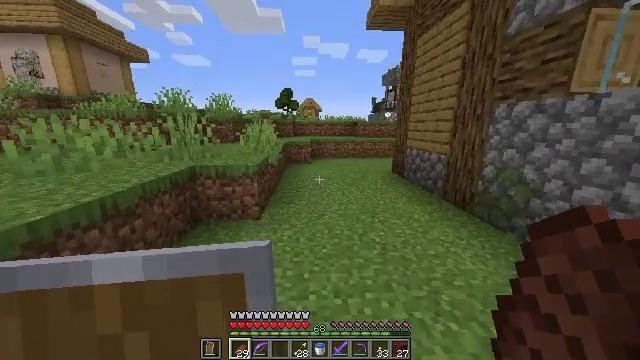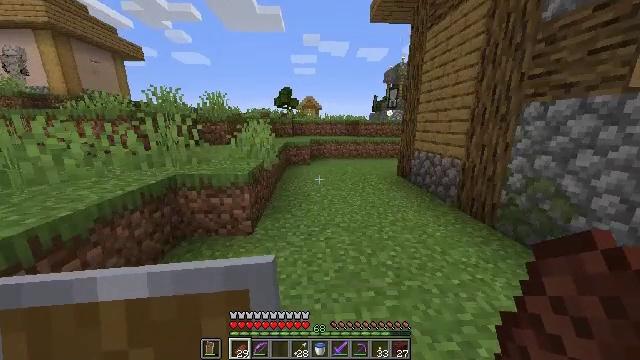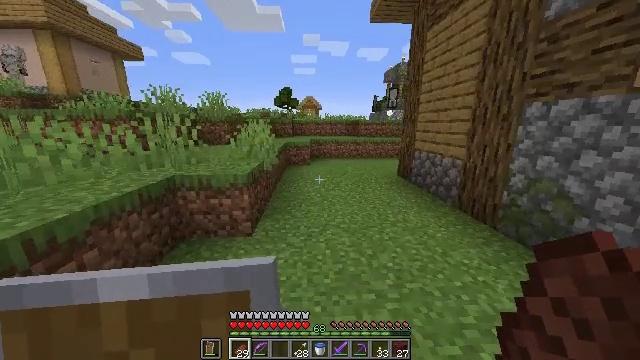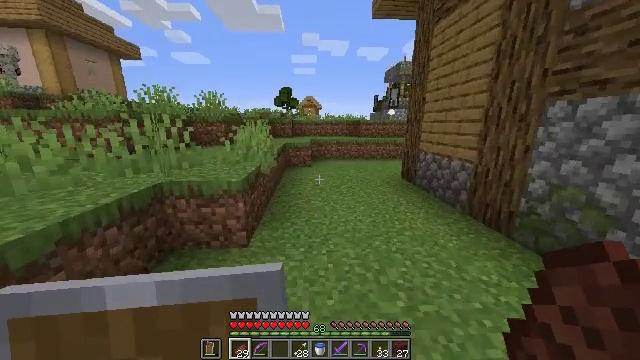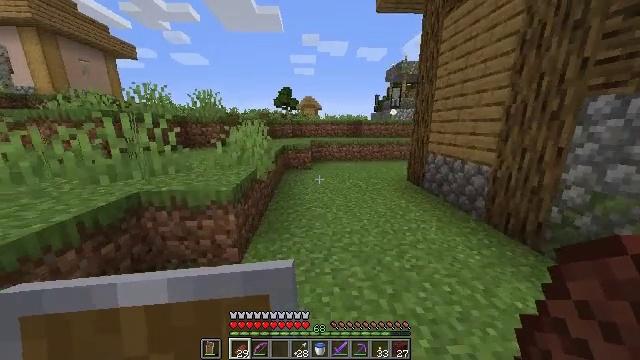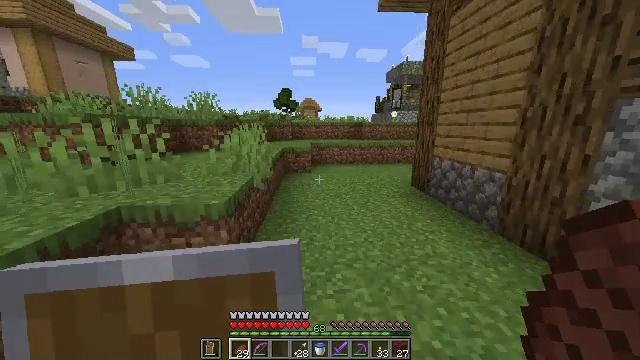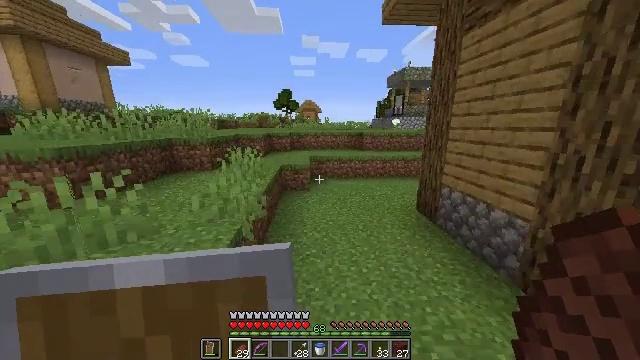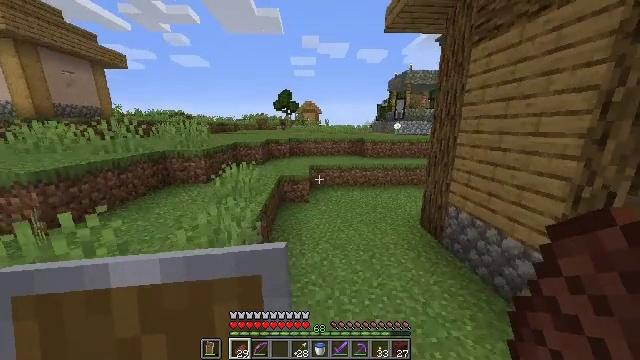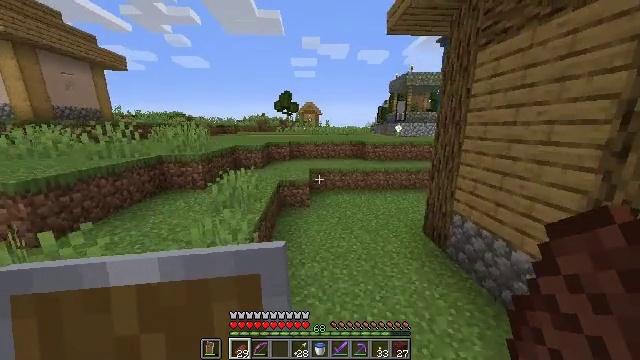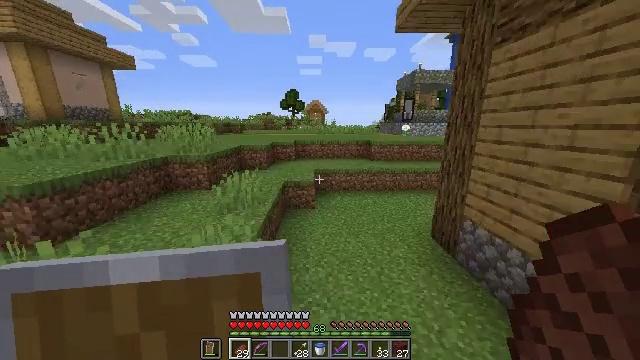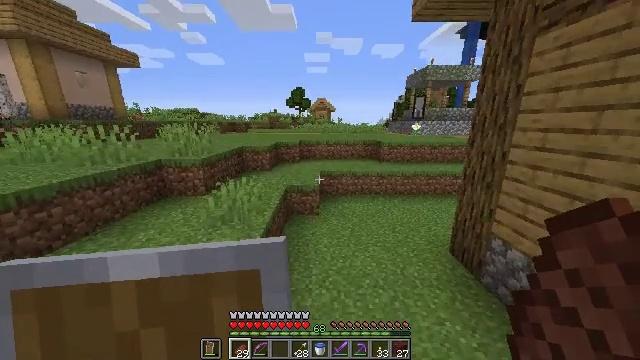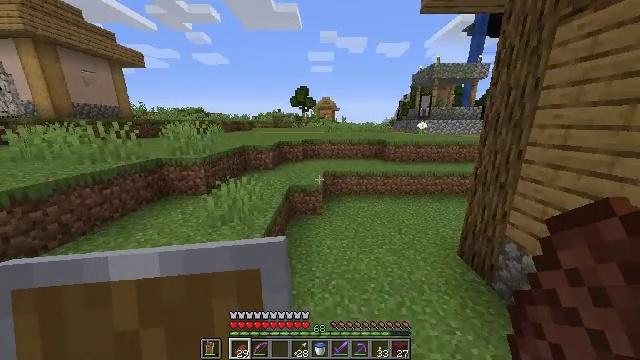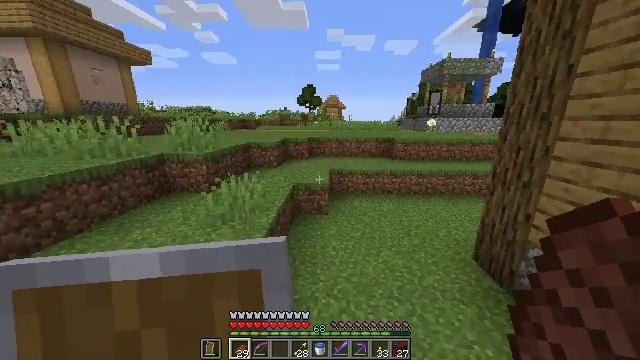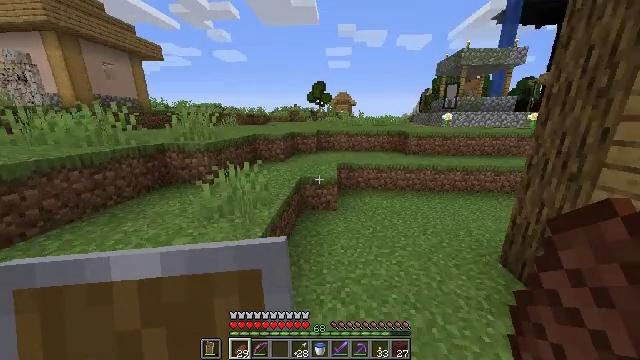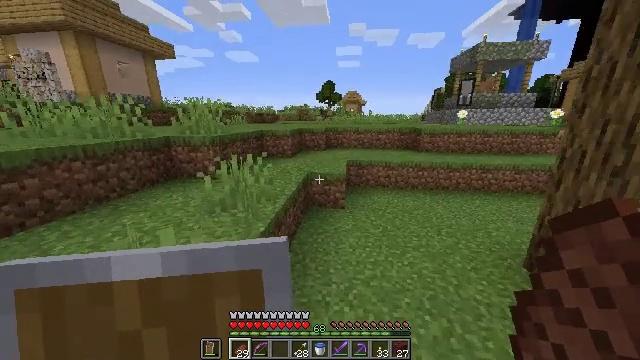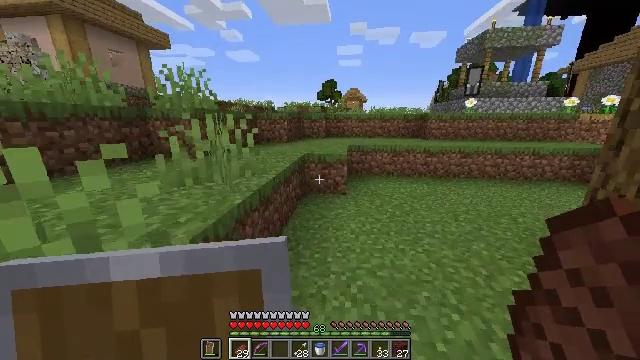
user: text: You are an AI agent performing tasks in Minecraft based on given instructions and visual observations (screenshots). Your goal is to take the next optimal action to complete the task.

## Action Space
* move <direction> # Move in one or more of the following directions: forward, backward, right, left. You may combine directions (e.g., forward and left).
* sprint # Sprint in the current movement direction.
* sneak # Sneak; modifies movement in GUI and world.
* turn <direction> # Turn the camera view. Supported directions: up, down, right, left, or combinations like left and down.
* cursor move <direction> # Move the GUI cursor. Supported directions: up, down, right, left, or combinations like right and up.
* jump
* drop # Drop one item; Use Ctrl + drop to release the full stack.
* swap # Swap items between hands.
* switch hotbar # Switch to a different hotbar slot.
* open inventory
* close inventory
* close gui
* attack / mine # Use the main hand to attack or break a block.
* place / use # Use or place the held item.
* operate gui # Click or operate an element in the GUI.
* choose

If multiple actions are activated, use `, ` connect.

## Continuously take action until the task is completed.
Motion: motion action
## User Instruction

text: Gather a pumpkin block.
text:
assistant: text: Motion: move forward
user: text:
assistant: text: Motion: move forward
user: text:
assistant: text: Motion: move forward
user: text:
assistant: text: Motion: move forward
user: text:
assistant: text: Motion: move forward, jump
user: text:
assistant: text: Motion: move forward, jump
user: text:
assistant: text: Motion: move forward, jump
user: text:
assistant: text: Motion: move forward, jump
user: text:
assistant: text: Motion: move forward, turn left, jump
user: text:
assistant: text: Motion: move forward, turn left
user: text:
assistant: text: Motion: move forward, turn left
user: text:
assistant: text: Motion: move forward, turn left
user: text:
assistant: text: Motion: move forward, turn left
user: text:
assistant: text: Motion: move forward, turn left
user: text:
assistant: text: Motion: move forward
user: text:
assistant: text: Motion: move forward
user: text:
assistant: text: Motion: move forward
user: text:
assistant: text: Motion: move forward
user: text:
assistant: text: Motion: move forward
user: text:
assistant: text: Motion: move forward
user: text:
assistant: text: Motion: move forward
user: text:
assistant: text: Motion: move forward
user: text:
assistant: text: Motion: move forward, turn right
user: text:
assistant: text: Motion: move forward
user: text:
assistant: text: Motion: move forward, jump
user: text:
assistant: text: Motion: move forward, jump
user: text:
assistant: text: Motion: move forward, jump
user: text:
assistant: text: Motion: move forward, jump
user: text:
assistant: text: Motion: move forward, jump
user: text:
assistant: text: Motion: move forward